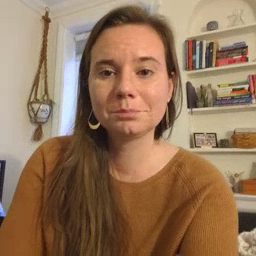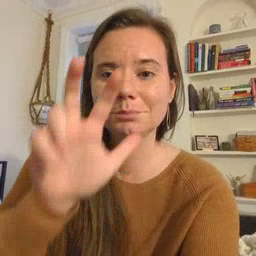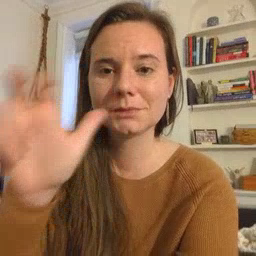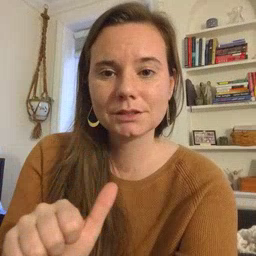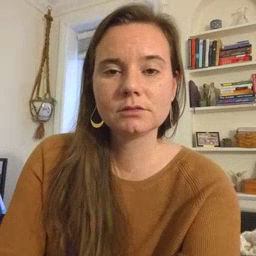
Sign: pizza